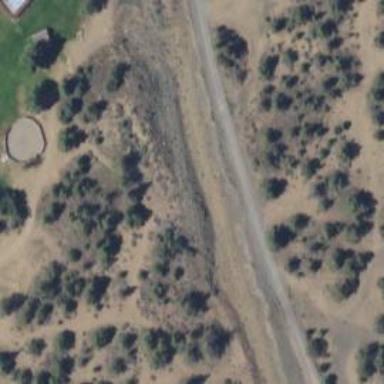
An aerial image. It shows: Culvert underpass for canal.